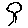
Label: tree